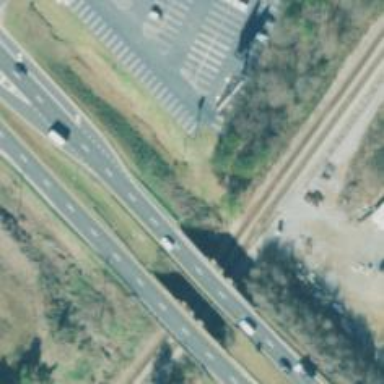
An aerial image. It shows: Asphalt bridge over primary highway expressway.